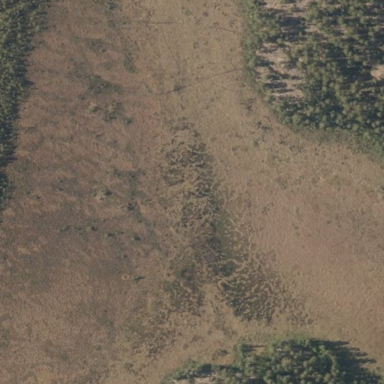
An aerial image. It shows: Bog wetland.